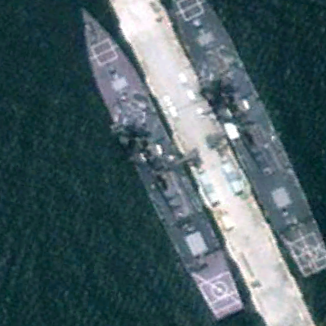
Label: destroyer